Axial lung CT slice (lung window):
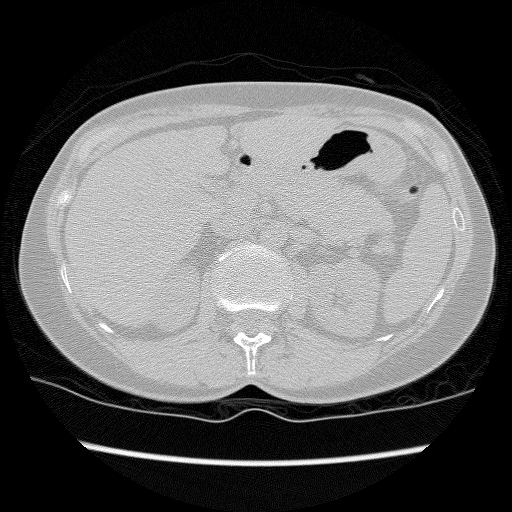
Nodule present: no